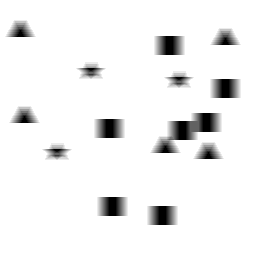
Squares: 7
Triangles: 5
Stars: 3
Total shapes: 15